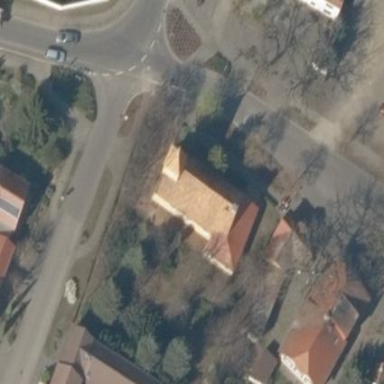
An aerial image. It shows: Church which is place of worship.